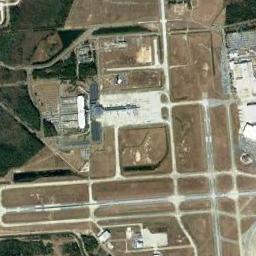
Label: airport